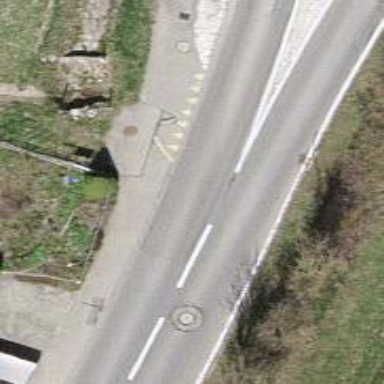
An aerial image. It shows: Tertiary road with asphalt surface.